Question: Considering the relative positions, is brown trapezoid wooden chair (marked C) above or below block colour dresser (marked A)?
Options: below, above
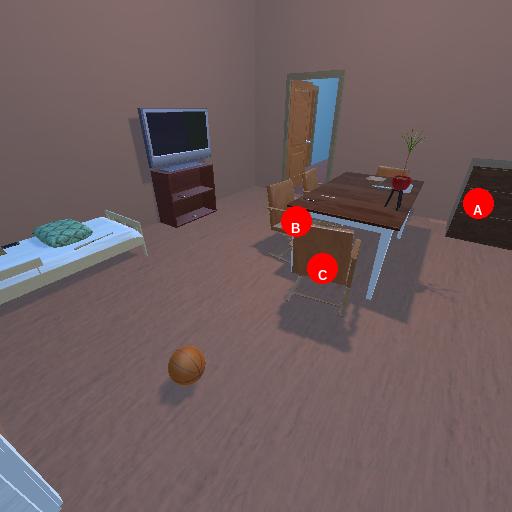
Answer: below